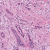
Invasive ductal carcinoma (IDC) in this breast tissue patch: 1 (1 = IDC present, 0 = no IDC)